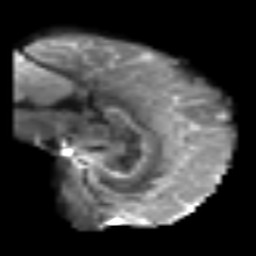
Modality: T2w
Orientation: sagittal
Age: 54
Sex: male
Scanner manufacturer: siemens
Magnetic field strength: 3 T
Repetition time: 6.1 s
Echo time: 0.101 s